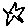
Label: star